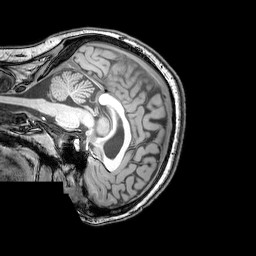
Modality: T1w
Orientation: sagittal
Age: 22
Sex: female
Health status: healthy
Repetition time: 0.081 s
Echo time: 0.037 s